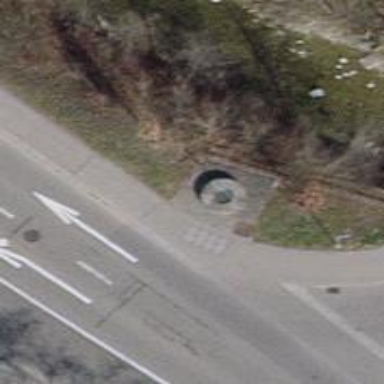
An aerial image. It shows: Water well that is man-made.